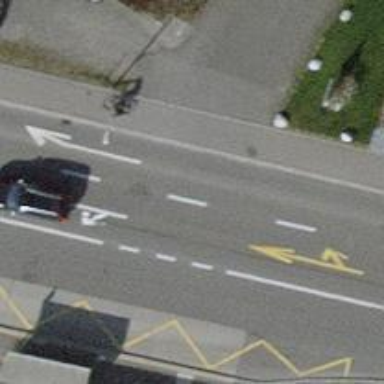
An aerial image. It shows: Bus stop with shelter for public transportation.